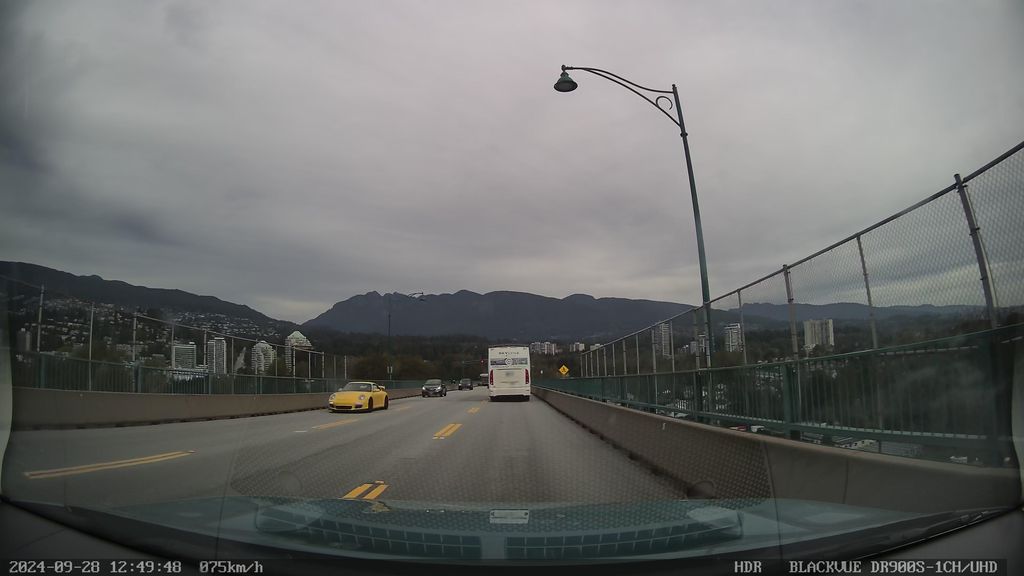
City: vancouver